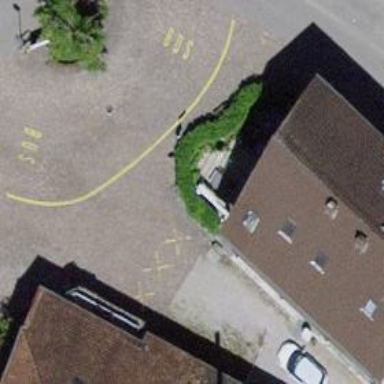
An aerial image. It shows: Bus stop with platform for public transport.